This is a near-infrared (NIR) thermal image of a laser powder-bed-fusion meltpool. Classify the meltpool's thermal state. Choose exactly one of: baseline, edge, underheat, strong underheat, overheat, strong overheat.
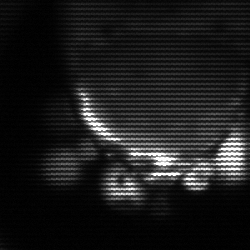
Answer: baseline